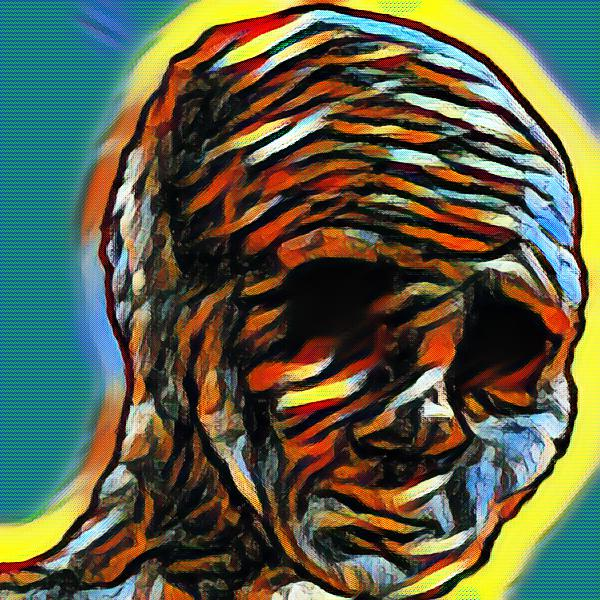
Label: 5_Wojak_with_Background